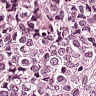
Metastatic tissue present: yes